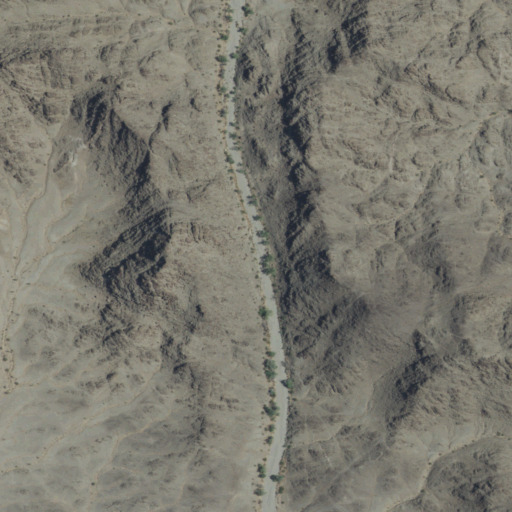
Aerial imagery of mountains in California named Ogilby Hills containing shrub, grassland, and barren land